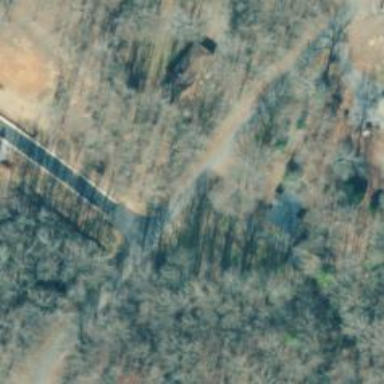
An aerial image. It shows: Unclassified road.